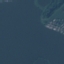
Label: SeaLake